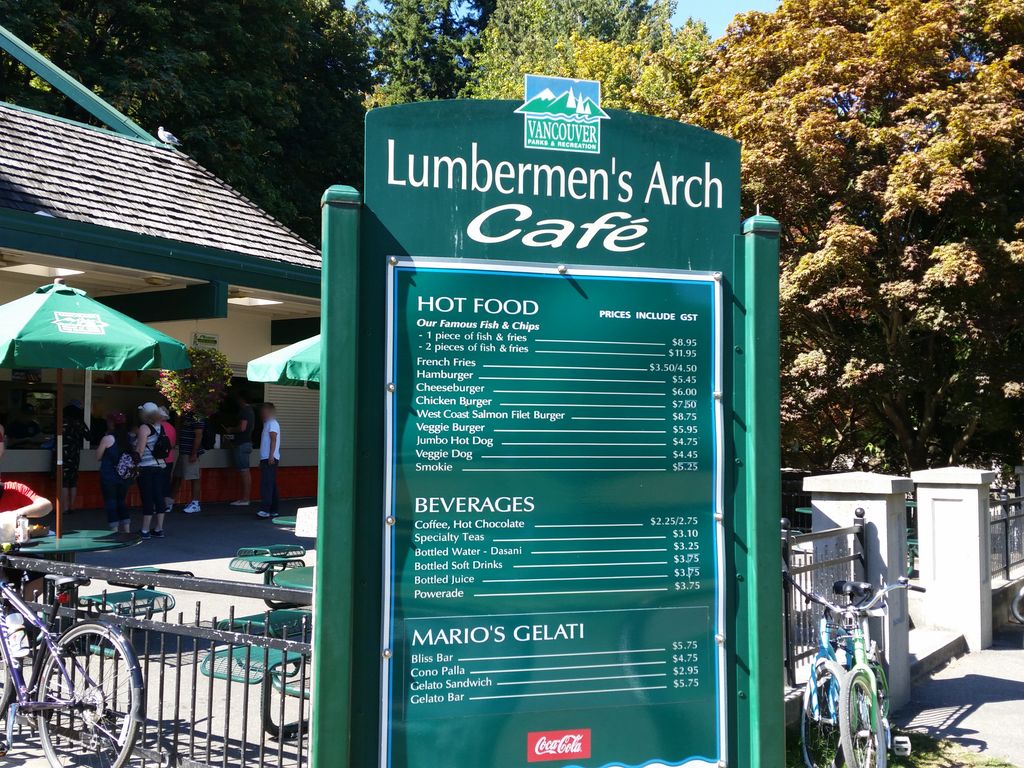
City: vancouver